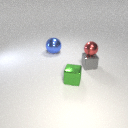
small green metal cube to the left of small gray metal cube